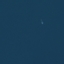
Land use / land cover class: SeaLake